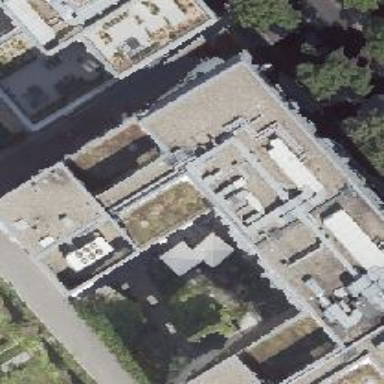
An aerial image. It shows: Flat-roofed residential building.